Question: I'm in the process of implementing NavigationComponent coupled with a BottomNavigationView and I am noticing that the back arrow is shown in the toolbar for all fragment destinations except the one specified as the 'startDestination' in my navigation graph.
All examples of this implementation that I've been able to find show similar behavior. Hiding the back arrow for each associated fragment of a BottomNavigationView seems like a more natural design in my opinion, (hitting a back arrow in the Toolbar to navigate from tab 2 to tab 1 feels odd to me and I've never seen this before).
See the image below for an example and what I'm looking to achieve.
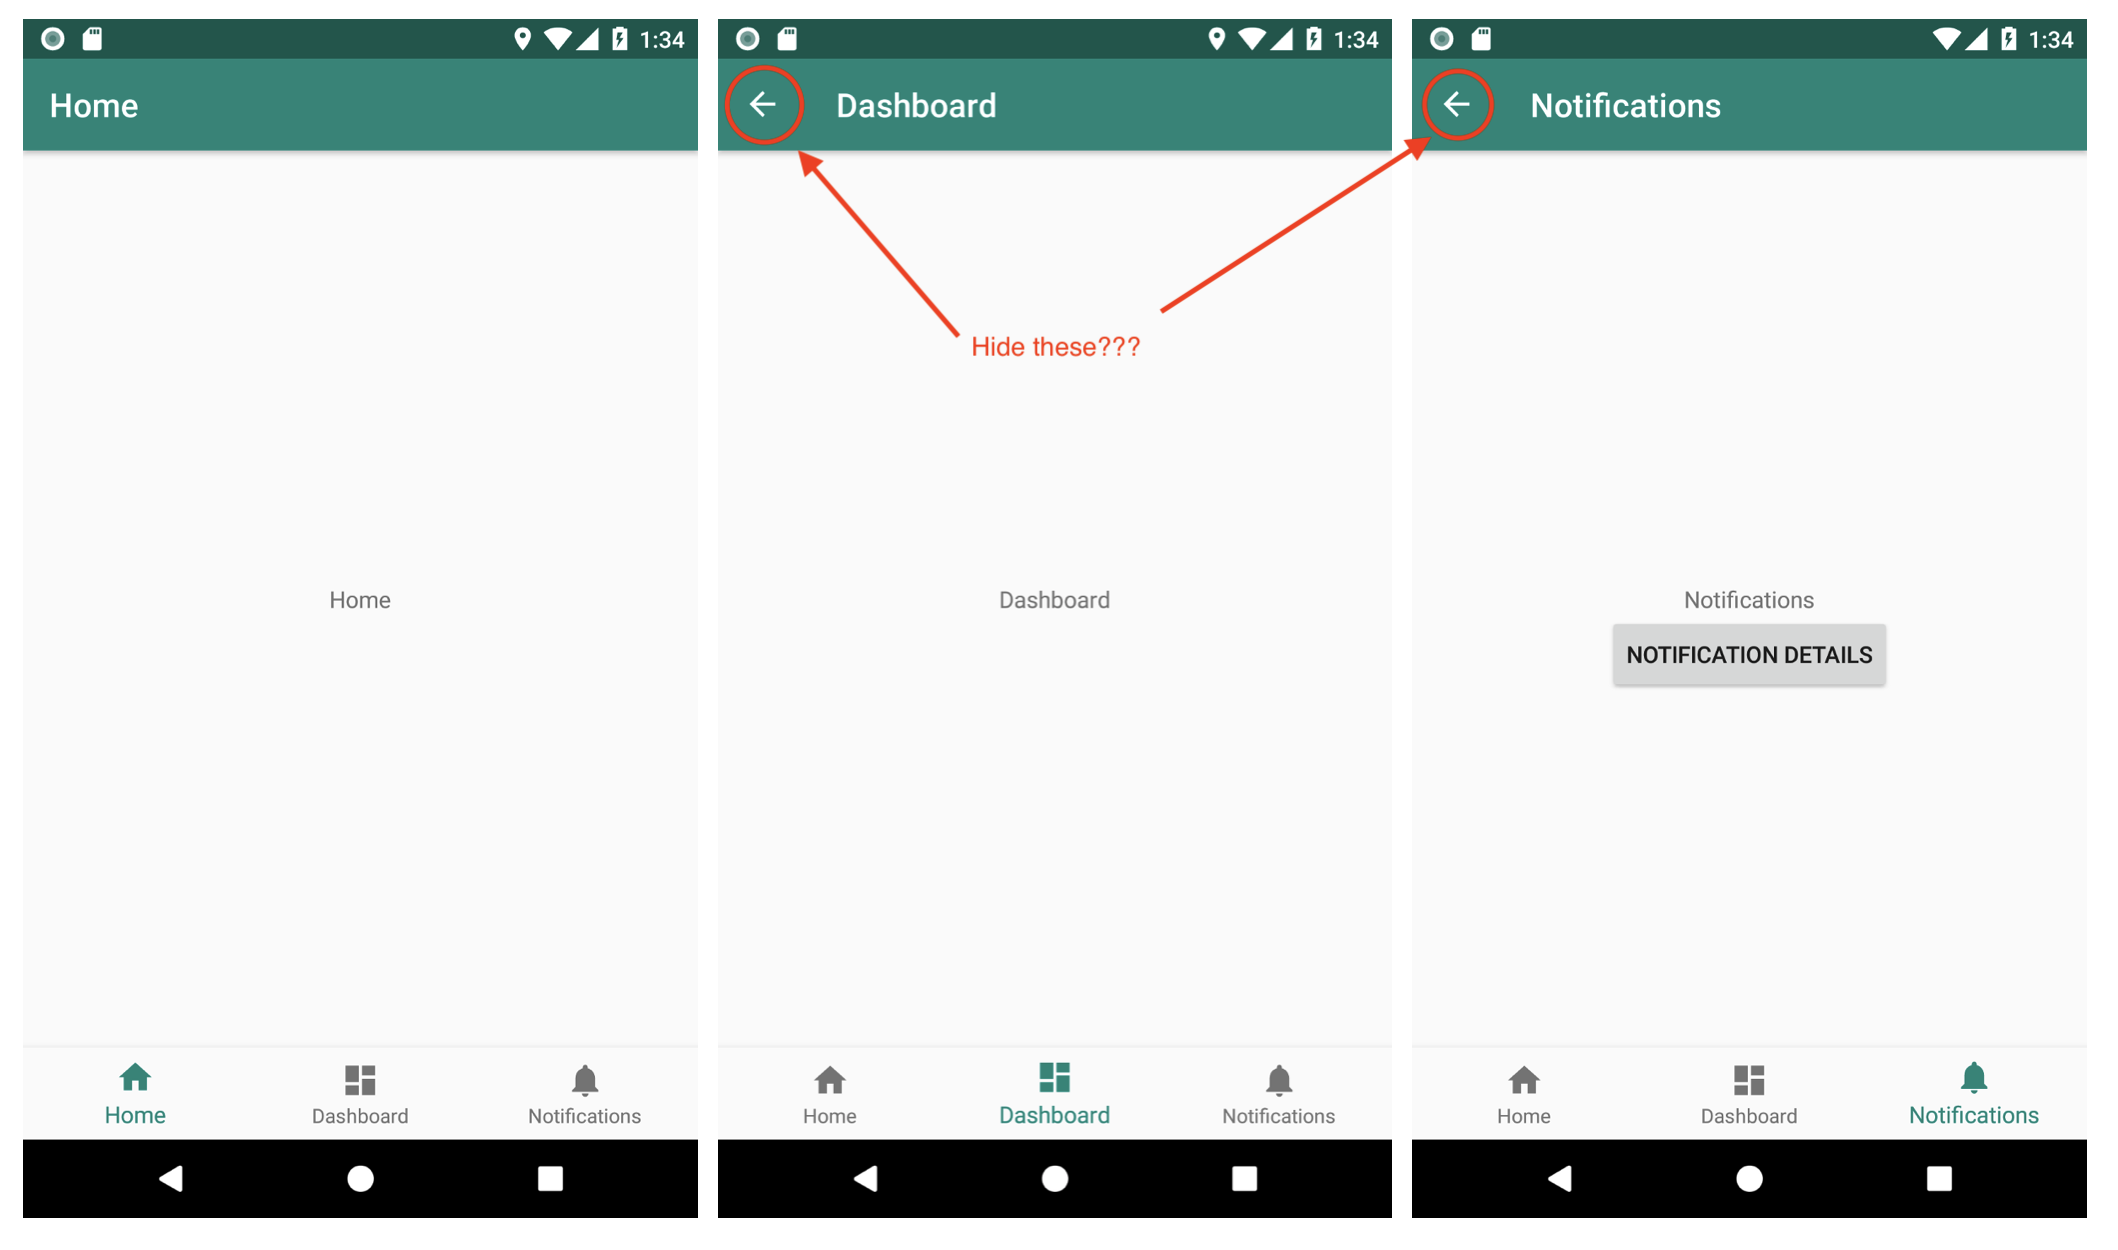
Answer: If you are using a 'AppBarConfiguration' should look like this.
'''
val appBarConfiguration = AppBarConfiguration(
setOf(
R.id.homeFragment,
R.id.dashboardFragment,
R.id.notificationsFragment
)
)
setupActionBarWithNavController(navController!!, appBarConfiguration!!)
'''
Which means that all of your fragments are top level destinations.
Heads up , when you hit back , you will get out of the app (or if configured to the first fragment, in 'BottomSheet's you get this behaviour for example). So if you need another case you should configure 'onBackPressed' for each fragment